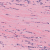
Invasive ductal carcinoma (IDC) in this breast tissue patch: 1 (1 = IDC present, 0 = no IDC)